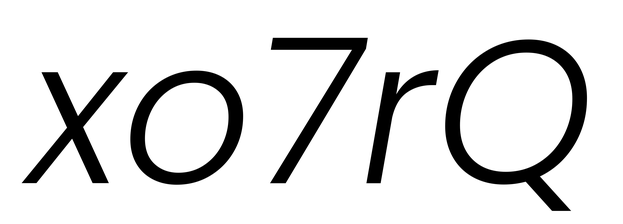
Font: Poppins-LightItalic